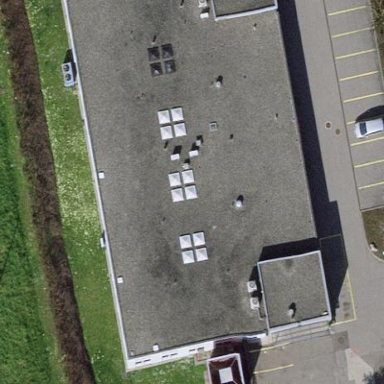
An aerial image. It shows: Office building.